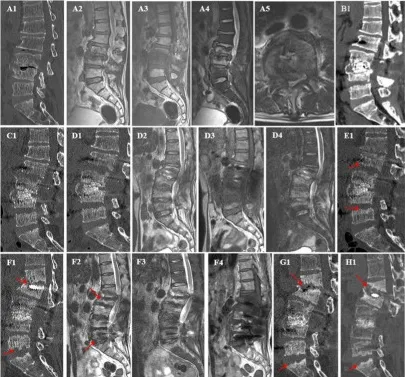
Spine CT/MRI and metagenomic sequencing. A1: moth-eaten changes at L3-L4, affecting discs and endplates. A2-A5: severe spinal canal occupation and potential spondylitis at L3-L4. B1,C1: progressive erosion in L4, L5, L2, and S1 endplates. D1-D4: relieved spinal canal occupation at L3-L4. E1: slow erosion and changes at the inferior endplate of L1. F1,G1: collapse of L1 anterior column and spinal canal mild stenosis. H1: stability and controlled inflammation. K1: Detection of A. flavus.
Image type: radiology (mri)